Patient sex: M
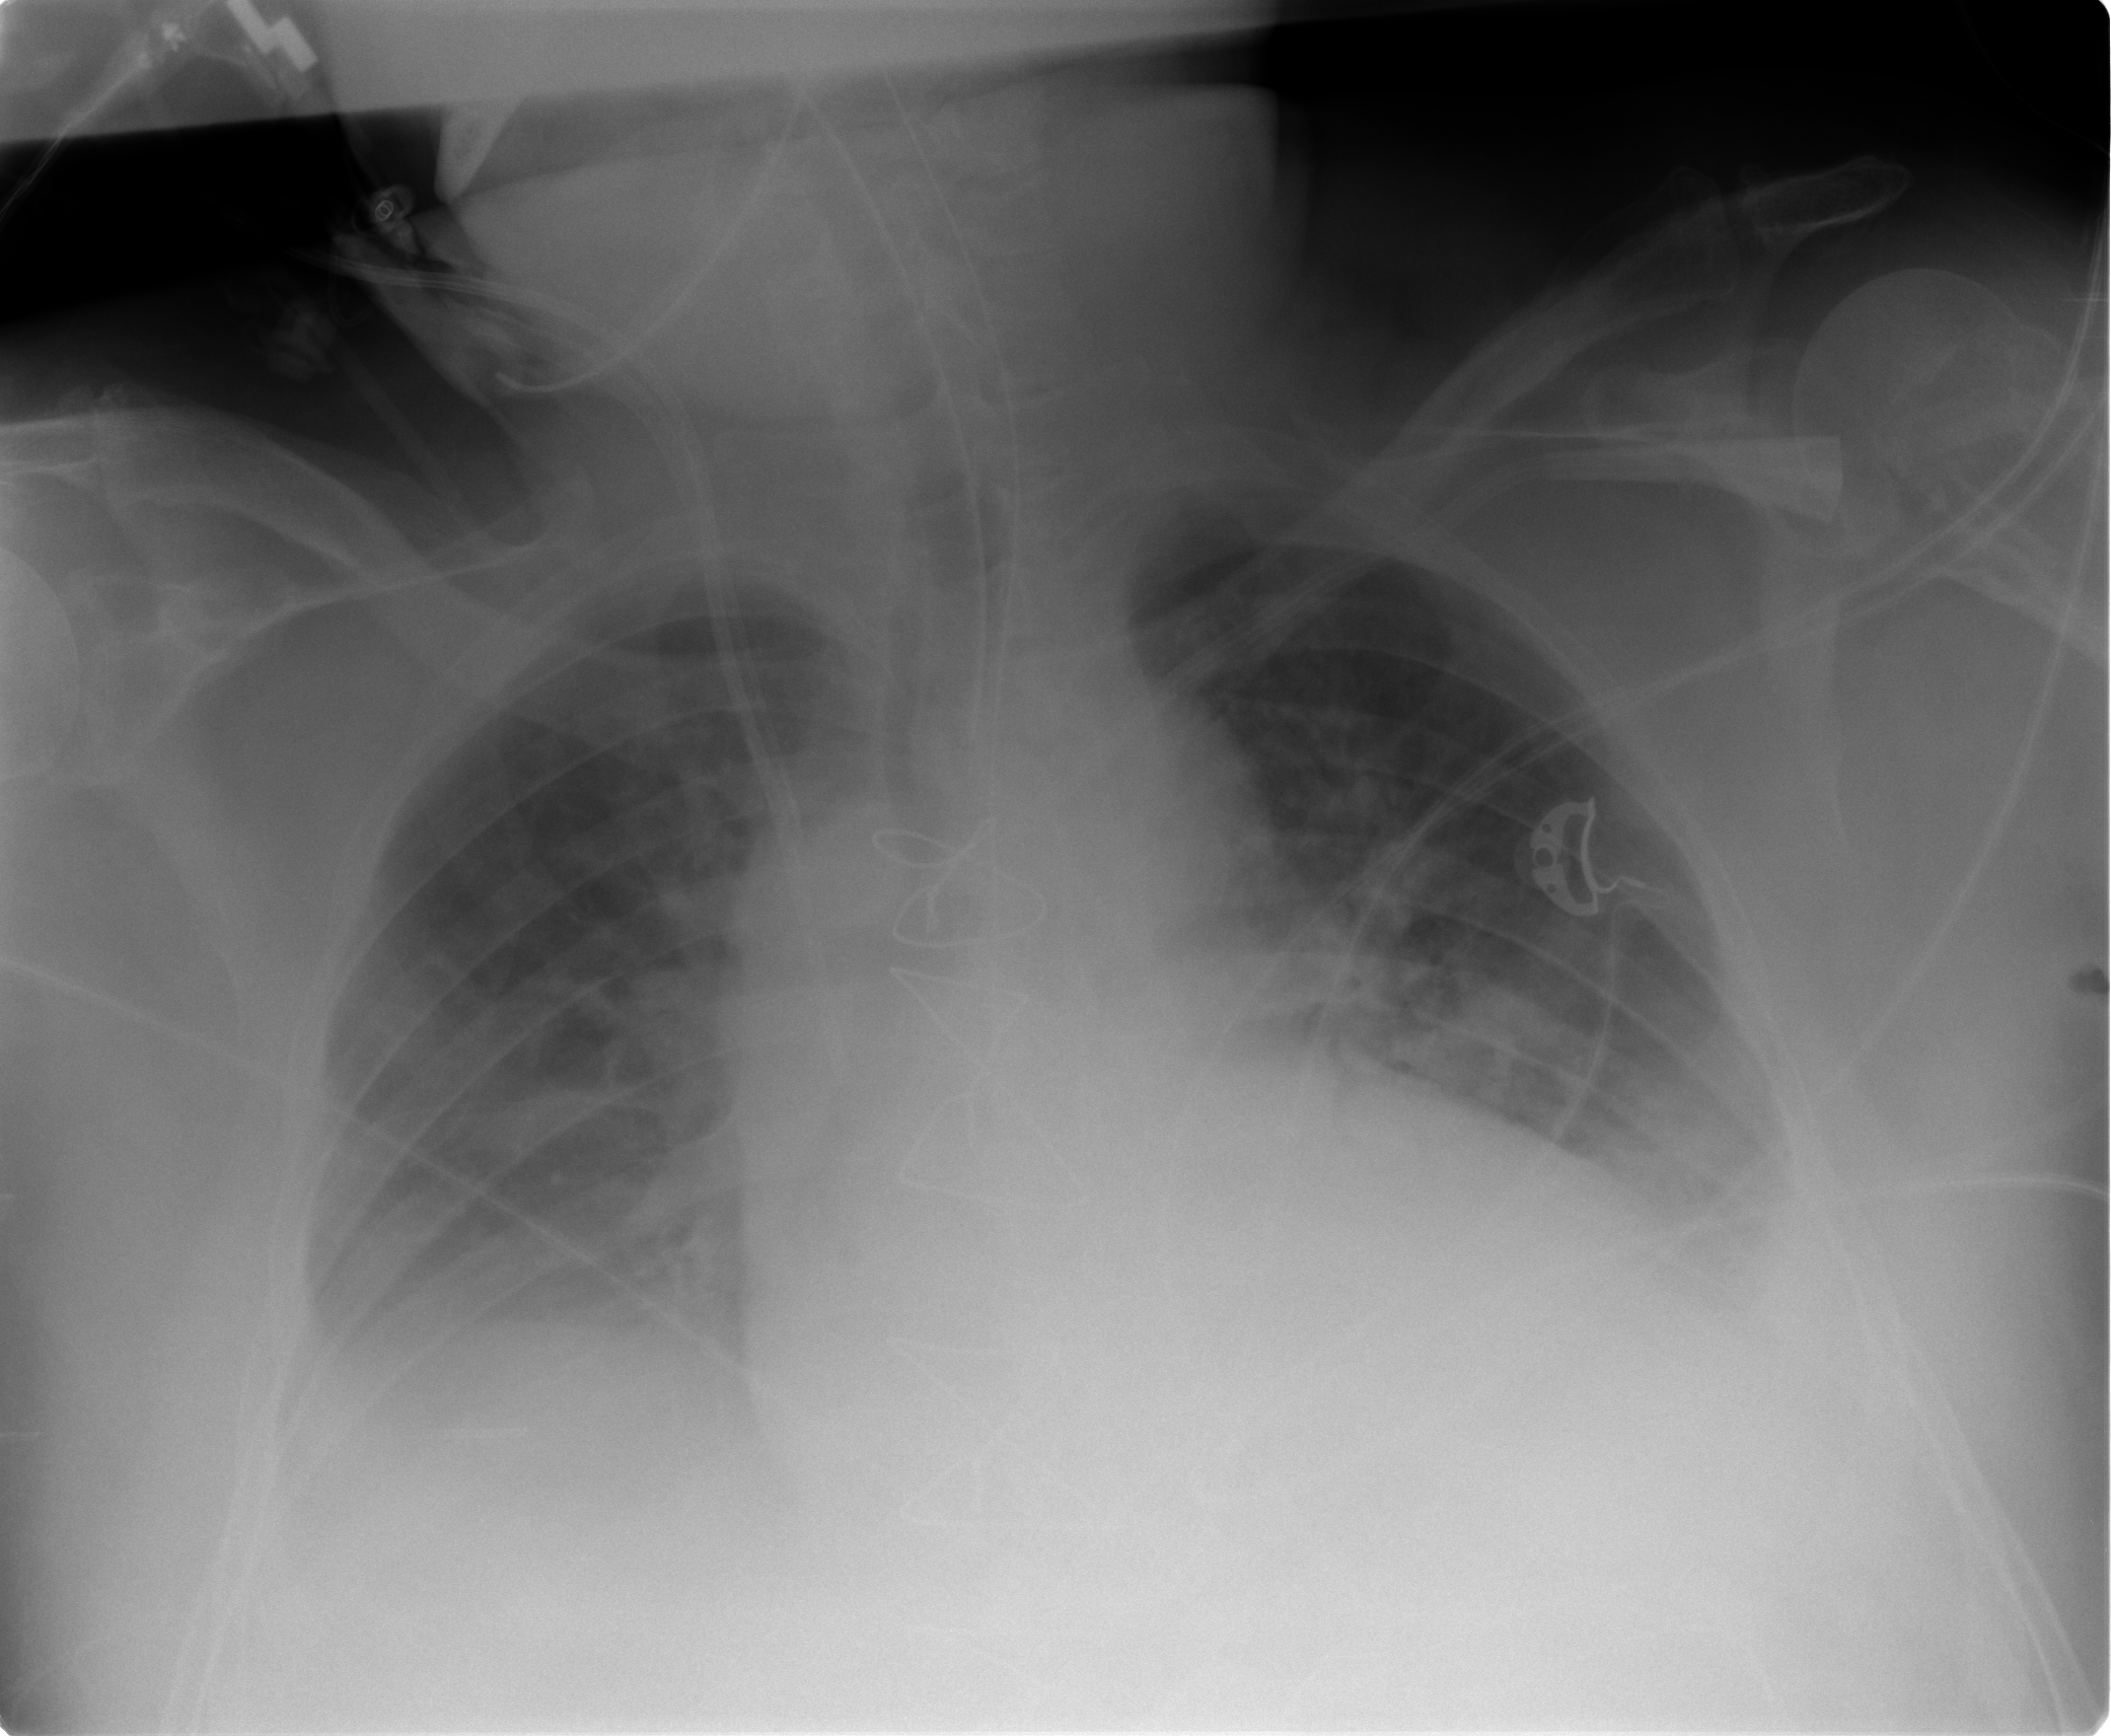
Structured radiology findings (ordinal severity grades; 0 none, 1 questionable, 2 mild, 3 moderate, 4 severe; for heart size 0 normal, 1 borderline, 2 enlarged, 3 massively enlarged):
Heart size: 2
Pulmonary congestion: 2
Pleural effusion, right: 2
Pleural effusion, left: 1
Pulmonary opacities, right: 0
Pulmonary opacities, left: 0
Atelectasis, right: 2
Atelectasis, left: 2